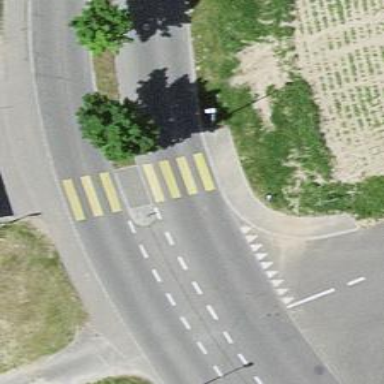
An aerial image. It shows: Zebra crossing on footway.